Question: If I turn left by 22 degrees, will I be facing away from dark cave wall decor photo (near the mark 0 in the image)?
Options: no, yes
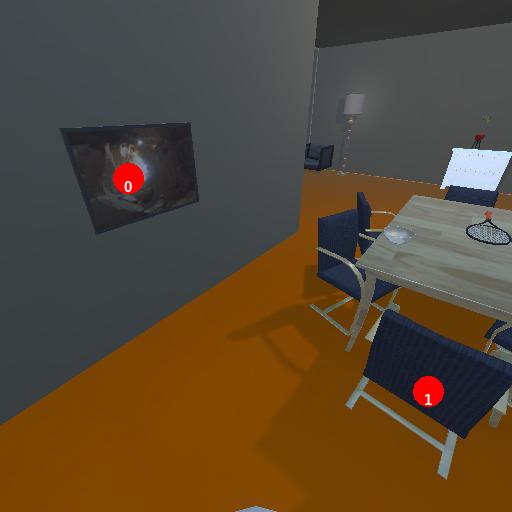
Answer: no